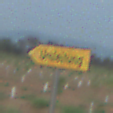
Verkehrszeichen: UmleitungswegweiserLinksweisend
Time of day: SunriseSunset
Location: Outdoor (Nature)
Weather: PartlyCloudy
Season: NotSpecified
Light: Natural